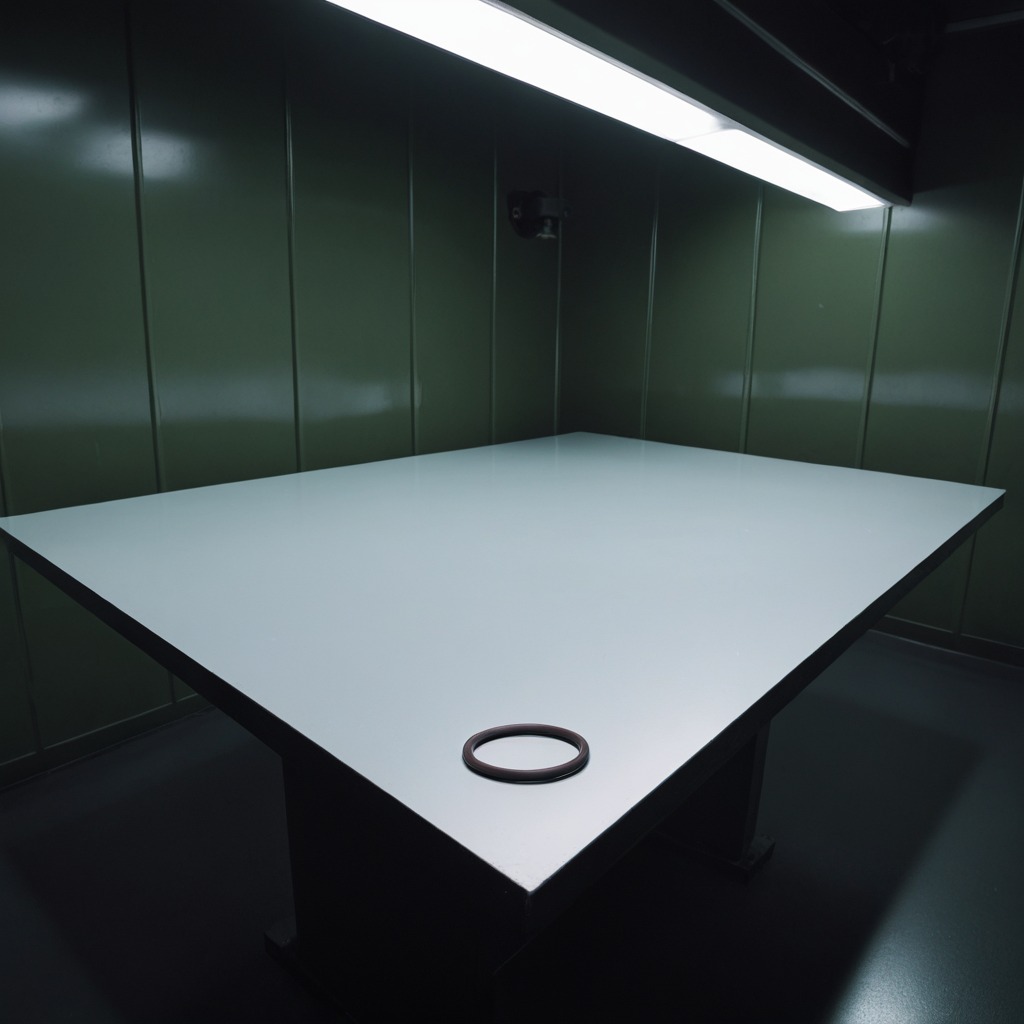
A rubber O-ring lying on a clean empty table in a railway signal maintenance room lit by harsh overhead fluorescents photorealistic surface textures crisp shadows high dynamic range